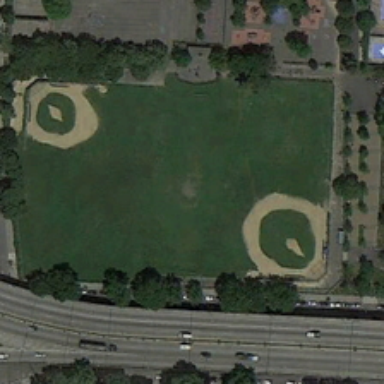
Many green trees are around two baseball fields near a road .